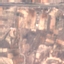
Label: PermanentCrop